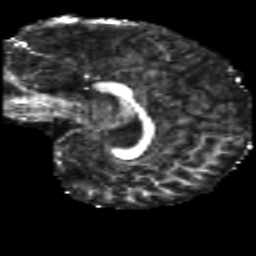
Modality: FA
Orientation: sagittal
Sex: male
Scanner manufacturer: siemens
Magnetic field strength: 3 T
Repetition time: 5 s
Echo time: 0.07 s